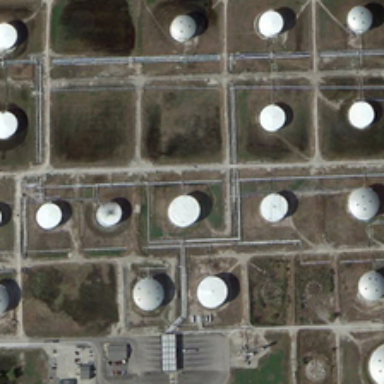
Many storage tanks are surrounded by square meadows .